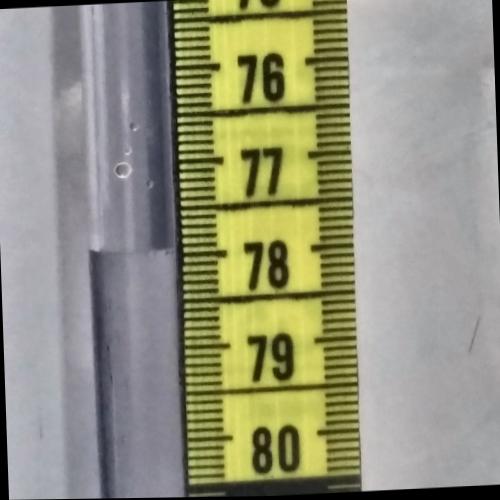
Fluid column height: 77.9 cm